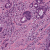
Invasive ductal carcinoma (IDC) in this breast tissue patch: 1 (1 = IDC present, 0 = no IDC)